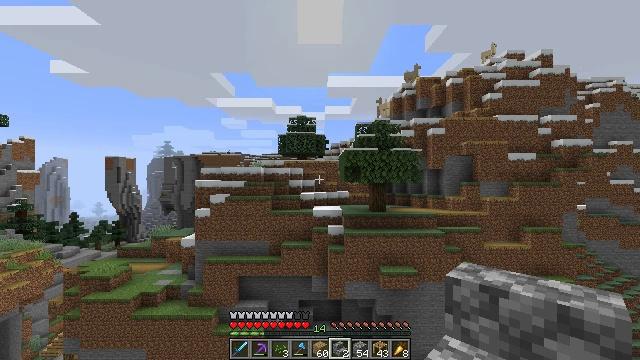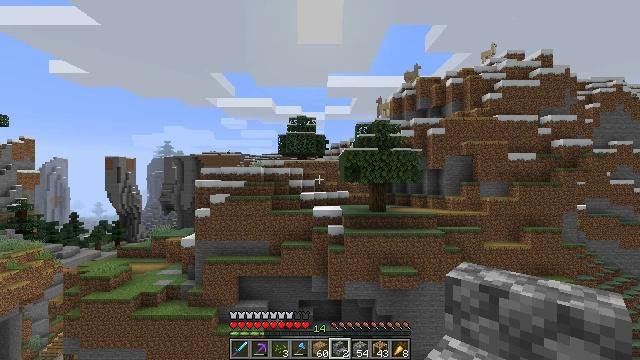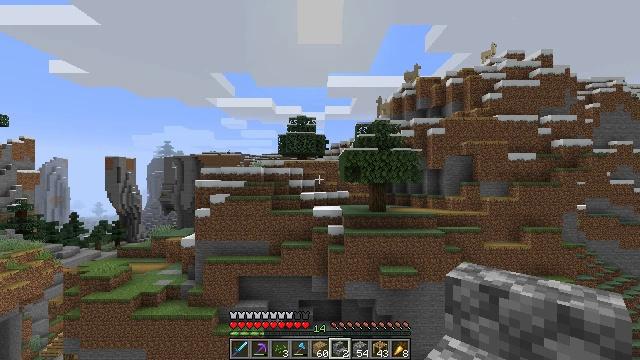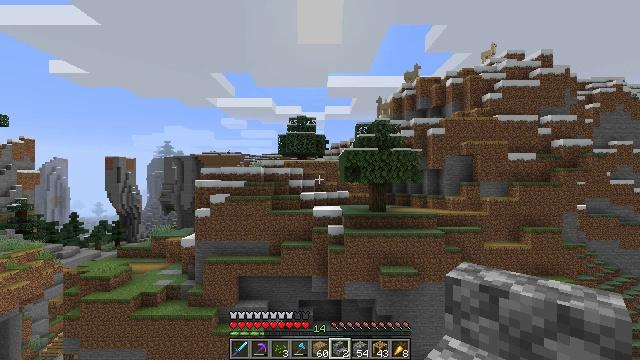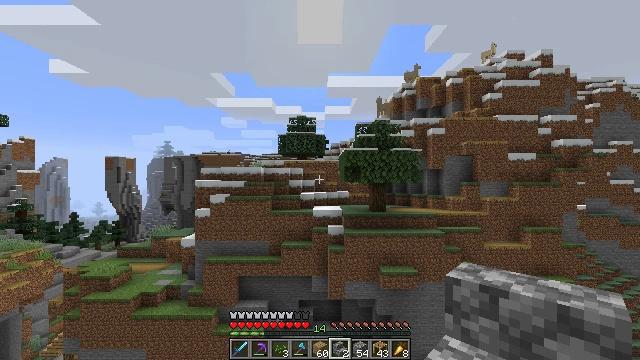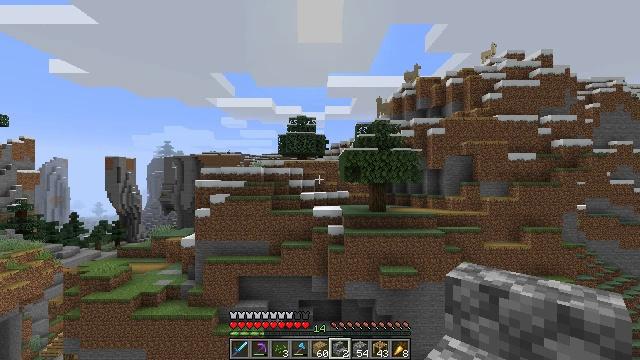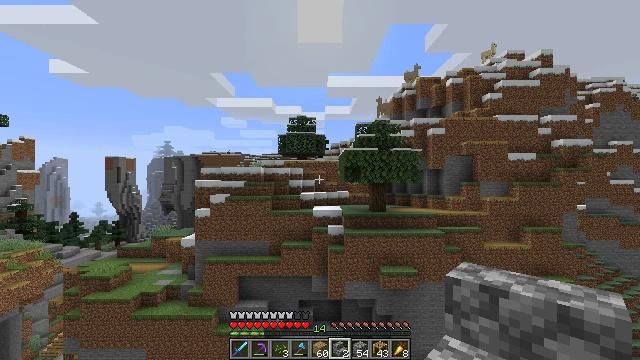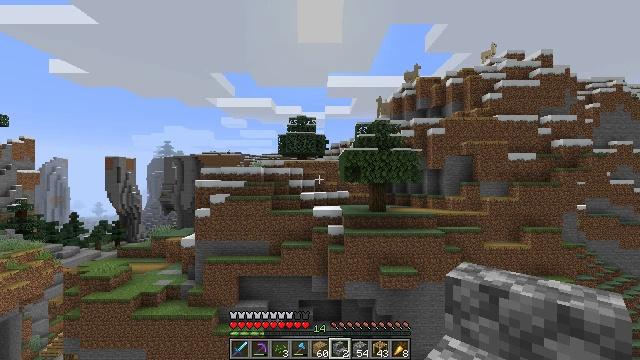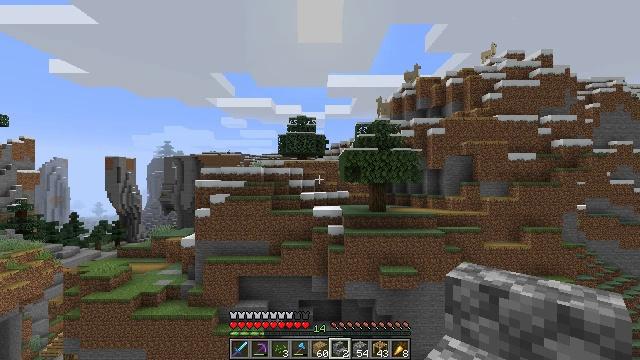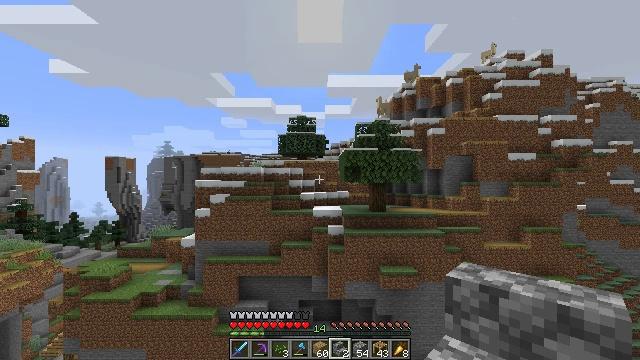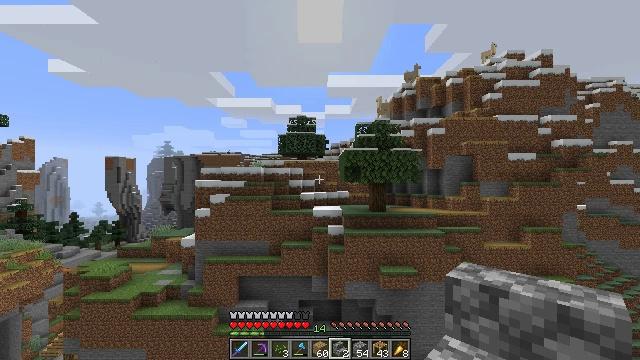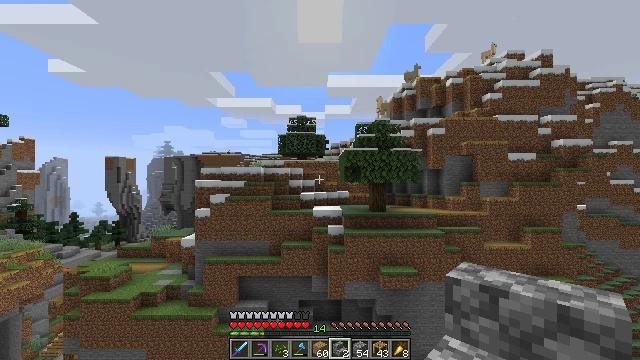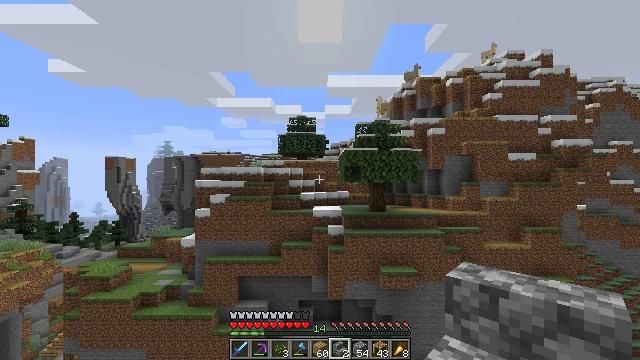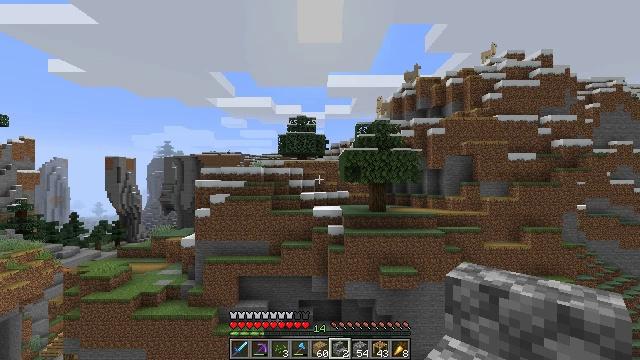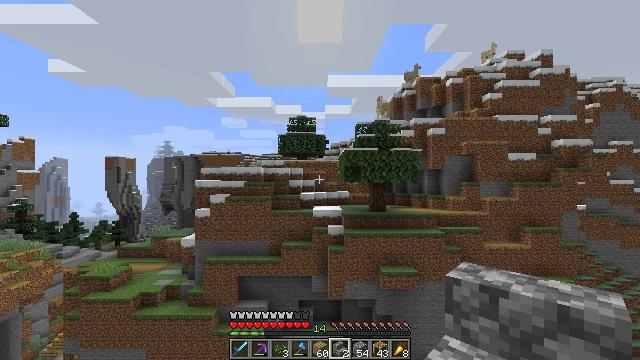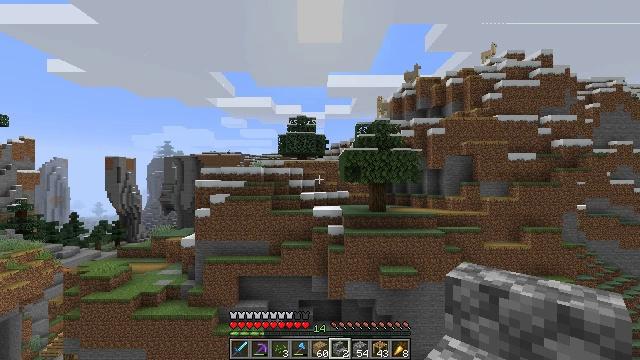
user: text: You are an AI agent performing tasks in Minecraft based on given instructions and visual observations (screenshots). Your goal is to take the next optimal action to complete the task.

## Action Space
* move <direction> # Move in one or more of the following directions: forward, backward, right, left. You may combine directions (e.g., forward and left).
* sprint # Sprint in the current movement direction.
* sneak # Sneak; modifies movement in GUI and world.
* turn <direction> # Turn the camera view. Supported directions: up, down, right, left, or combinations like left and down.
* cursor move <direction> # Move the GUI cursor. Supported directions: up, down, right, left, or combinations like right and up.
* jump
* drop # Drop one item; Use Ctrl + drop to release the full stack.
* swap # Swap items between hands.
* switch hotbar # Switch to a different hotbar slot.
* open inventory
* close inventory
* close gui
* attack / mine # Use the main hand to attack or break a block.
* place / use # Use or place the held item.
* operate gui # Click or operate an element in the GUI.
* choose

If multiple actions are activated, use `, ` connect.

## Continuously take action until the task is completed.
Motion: motion action
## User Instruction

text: Dismantle the scaffolding.
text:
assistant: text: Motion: no_op
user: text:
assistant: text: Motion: no_op
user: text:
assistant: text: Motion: no_op
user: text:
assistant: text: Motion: no_op
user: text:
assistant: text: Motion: no_op
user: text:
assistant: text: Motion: no_op
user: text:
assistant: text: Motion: no_op
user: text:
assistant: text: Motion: no_op
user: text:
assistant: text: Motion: no_op
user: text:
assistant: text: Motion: no_op
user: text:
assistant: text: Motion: no_op
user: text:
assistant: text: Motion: no_op
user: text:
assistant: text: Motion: no_op
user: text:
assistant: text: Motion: no_op
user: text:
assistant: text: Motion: no_op
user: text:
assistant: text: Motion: no_op
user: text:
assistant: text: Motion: no_op
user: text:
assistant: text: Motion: no_op
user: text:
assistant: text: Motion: no_op
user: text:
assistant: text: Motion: no_op
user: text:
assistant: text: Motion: no_op
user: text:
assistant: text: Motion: no_op
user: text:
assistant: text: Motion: no_op
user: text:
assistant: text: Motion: no_op
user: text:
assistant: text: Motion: no_op
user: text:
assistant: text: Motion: no_op
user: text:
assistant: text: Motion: no_op
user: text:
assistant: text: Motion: no_op
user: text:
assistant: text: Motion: no_op
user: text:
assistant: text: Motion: no_op